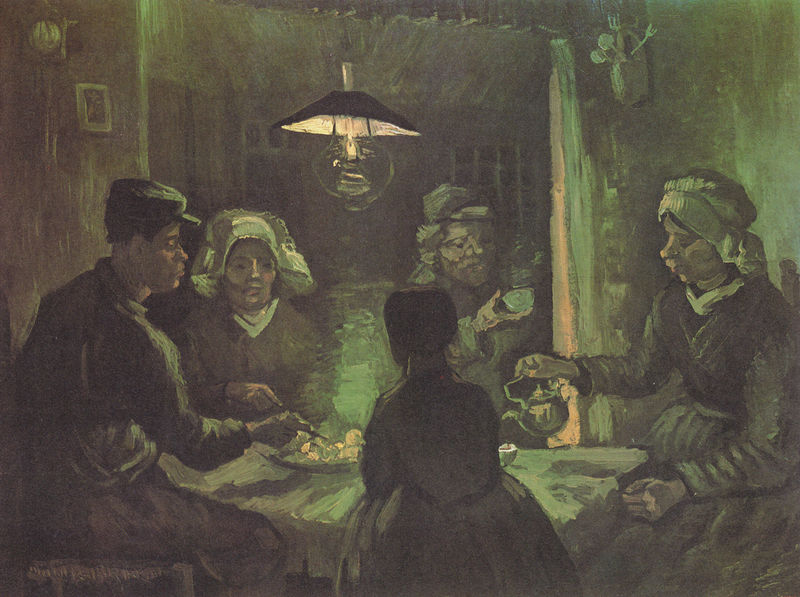
Titel: Die Kartoffelesser
Künstler: Vincent van Gogh
Standort: Otterlo
Institution: Kröller-Müller Museum
Schlagwörter: dunkel, gemälde, mann, weiß, frauen, grün, menschen, mädchen, sitzen, abend, fenster, frau, grau, hut, kleid, lampe, licht, männer, nacht, raum, schwarz, tisch, zimmer, schirm, haube, leute, alt, mütze, trinken, arm, schale, teller, bild, fünf, holland, innenraum, vorhang, qualm, dunkelheit, interieur, eltern, familie, kind, mutter, vater, bauern, genre, kinder, kanne, magd, ruhig, rückenansicht, düster, genrebild, van gogh, beleuchtung, dampf, essen, room, tea, kaffee, ernst, tasse, esstisch, stube, tee, still, sprossen, kuchen, hauben, kunst, mahlzeit, vincent van gogh, küche, abendessen, besteck, kartoffeln, kopftücher, teekanne, grosseltern, petroleum, gaslampe, gas, gießen, kollwitz, glühbirne, huas, dunekl, dampfen, ild, teekann, abendbrot, frühphase, kartoffelesser, vorhangb, eingießen, fünf menschen